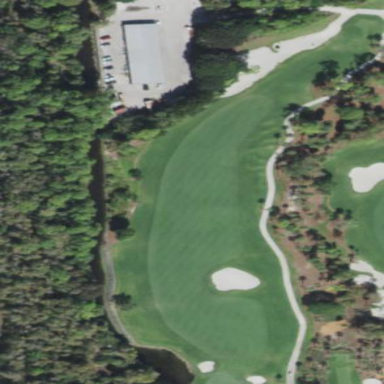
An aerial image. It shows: Grassy area designated as golf fairway.